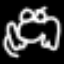
Label: frog